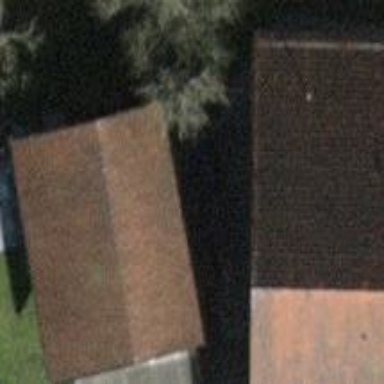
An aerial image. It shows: Group of garages.